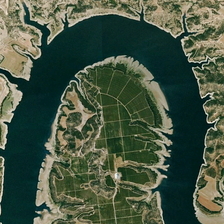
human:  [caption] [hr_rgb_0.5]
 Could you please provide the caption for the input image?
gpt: a long river flows through the land .

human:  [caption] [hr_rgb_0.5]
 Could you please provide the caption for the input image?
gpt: a small amount of trees were planted on bare land .

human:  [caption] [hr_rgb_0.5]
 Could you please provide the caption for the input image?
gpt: a small amount of trees were planted on bare land .

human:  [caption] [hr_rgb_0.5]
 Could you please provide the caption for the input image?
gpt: a long river flows through the land .

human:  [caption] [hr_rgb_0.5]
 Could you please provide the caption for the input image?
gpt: a small amount of trees were planted on bare land .